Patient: sex M, age 44
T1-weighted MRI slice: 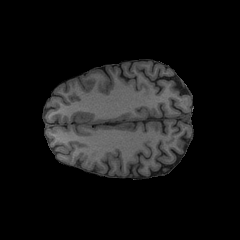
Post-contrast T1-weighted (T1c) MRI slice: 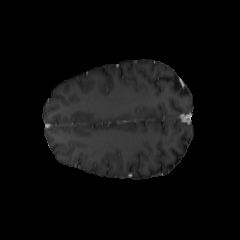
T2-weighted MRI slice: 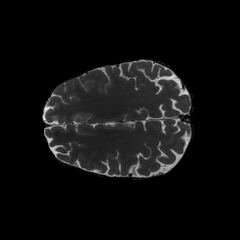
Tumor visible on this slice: no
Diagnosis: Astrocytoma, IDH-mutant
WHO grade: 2